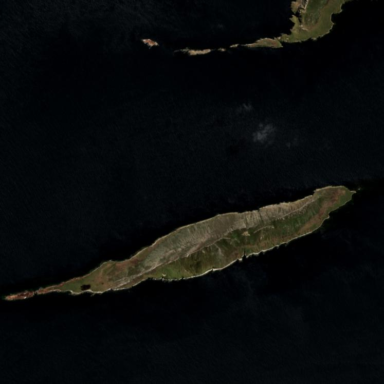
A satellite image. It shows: Island with natural coastline.